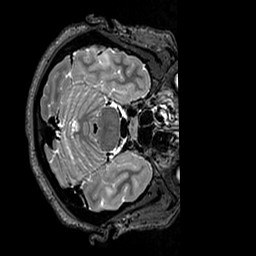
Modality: T2w
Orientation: axial
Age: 28
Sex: female
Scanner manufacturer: siemens
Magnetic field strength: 3 T
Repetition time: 3.2 s
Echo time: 0.728 s